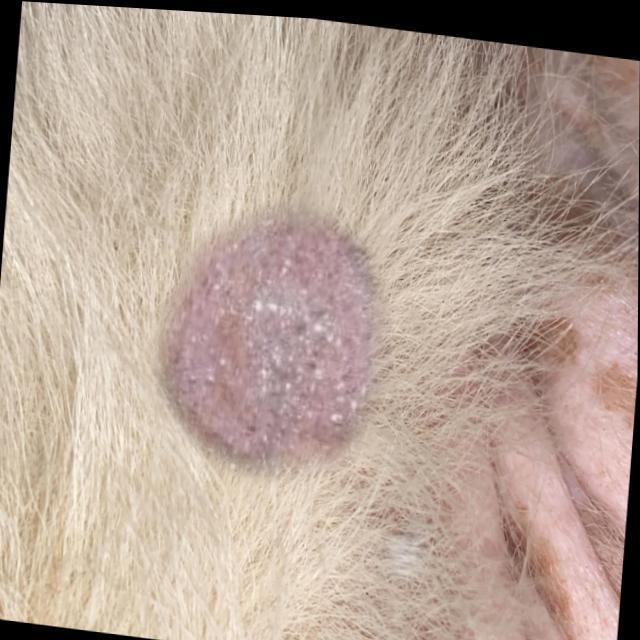
Canine ringworm (Dermatophytosis) — fungal infection caused by Microsporum or Trichophyton. Presents with circular alopecia, scaling, crusting, and broken hairs.